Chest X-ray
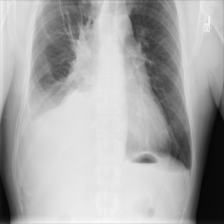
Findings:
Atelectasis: positive
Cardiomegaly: negative
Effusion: positive
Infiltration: positive
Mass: positive
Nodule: negative
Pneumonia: negative
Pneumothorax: negative
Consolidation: negative
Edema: negative
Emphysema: negative
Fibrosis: negative
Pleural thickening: negative
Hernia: negative